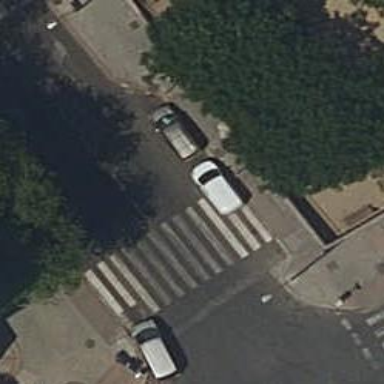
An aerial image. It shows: Marked crossing on the road.